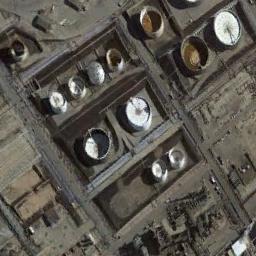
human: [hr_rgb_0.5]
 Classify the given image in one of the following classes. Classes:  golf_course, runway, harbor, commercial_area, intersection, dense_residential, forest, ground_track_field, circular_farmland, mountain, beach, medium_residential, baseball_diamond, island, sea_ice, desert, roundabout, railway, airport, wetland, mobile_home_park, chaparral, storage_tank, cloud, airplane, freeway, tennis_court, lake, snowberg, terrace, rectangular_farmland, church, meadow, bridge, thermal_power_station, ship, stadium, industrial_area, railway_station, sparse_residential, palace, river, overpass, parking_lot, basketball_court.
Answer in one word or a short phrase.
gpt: storage_tank